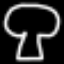
Label: mushroom